Question: I got an error:
> classpath.java:2: error: cannot access student
import path.student;
^
bad class file: ./path/student.class
class file contains wrong class: Lecture5_exercise.path.student
Please remove or make sure it appears in the correct subdirectory of the classpath.
here is folder structure:

i hava a main "classpath.java" under folder lecture_5_exercise.
i am trying to access "student.class" in "path" folder which is a sub-directory of lecture_5_exercise.
'''
import path.*;
public class classpath {
public static void main(String[] args) {
student test = student.create();
}
}
'''
edit:
here is my student.java
'''
package Lecture5_exercise.path;
class student {
private student(){}
protected void f(){
System.out.println("protected member! ");
}
public static student create(){
return new student();
}}
'''
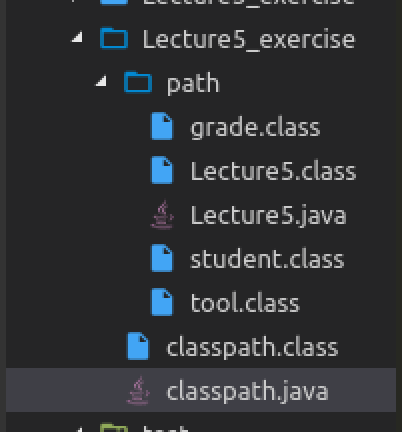
Answer: The best practice for importing in Java is not to use wildcards. Just type out the full import with the package name and the class name.
'''
import Lecture5_exercise.path.student;
'''
It's cleaner and you're less likely to run into errors like this.
<URL>